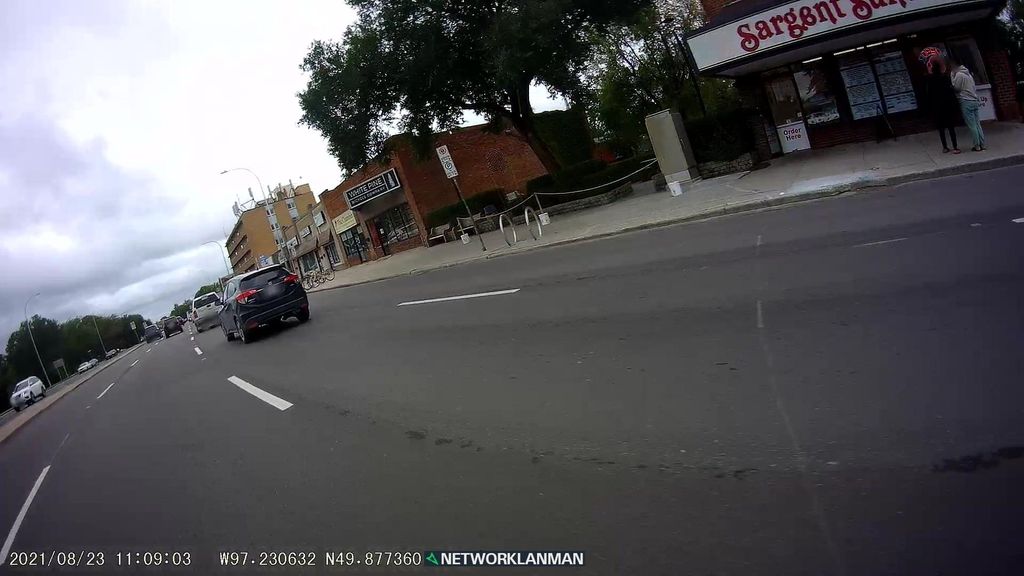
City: winnipeg